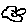
Label: flower